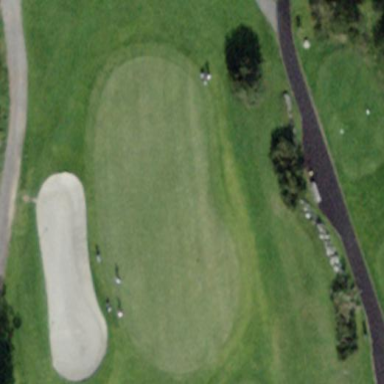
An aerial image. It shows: Golf green.